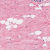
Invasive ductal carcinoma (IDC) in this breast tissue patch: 0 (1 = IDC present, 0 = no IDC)